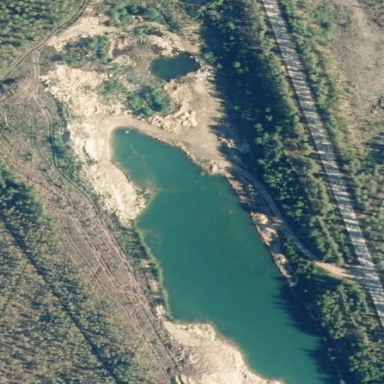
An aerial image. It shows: Quarry area rich in gravel resources.